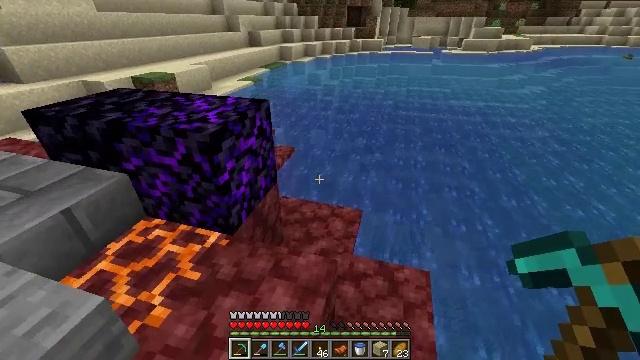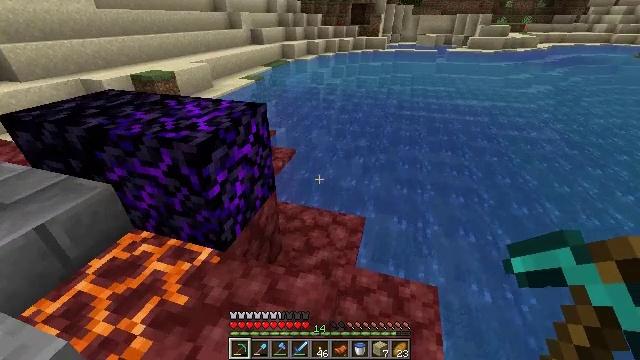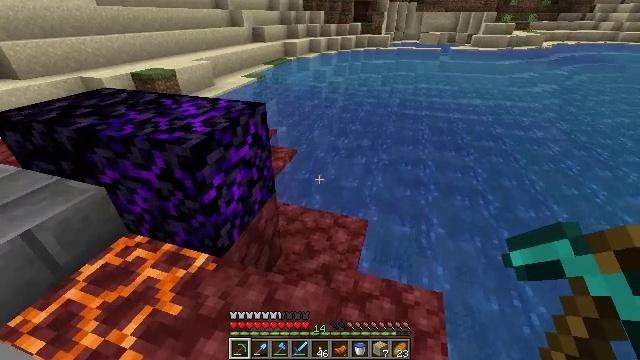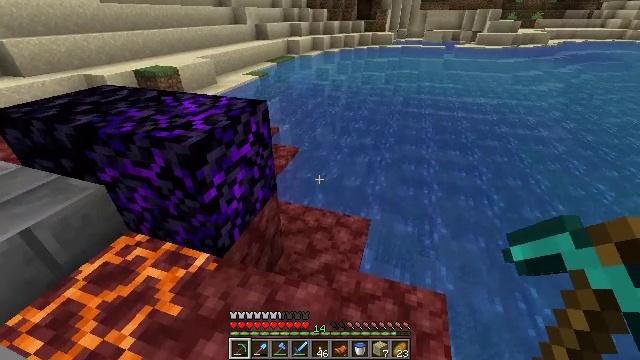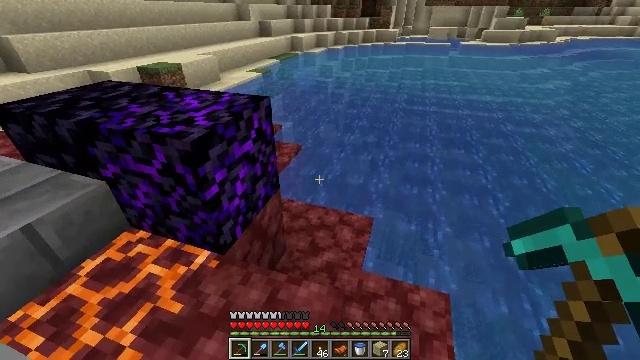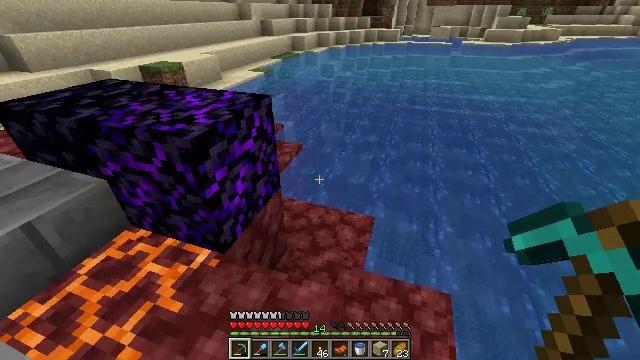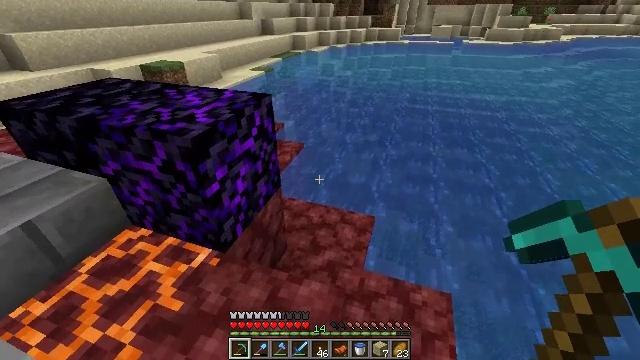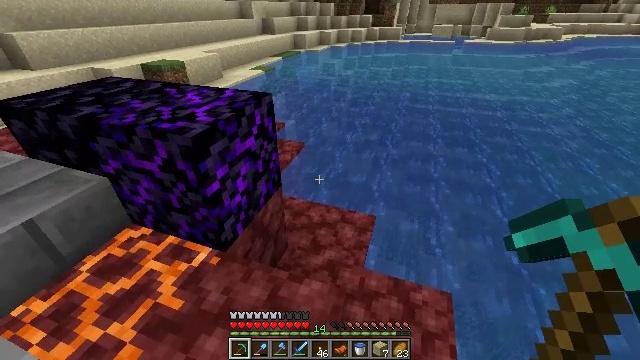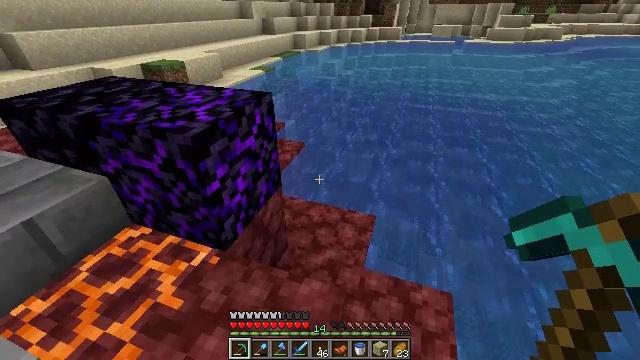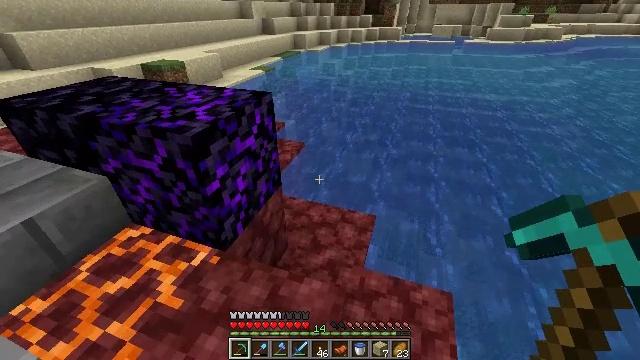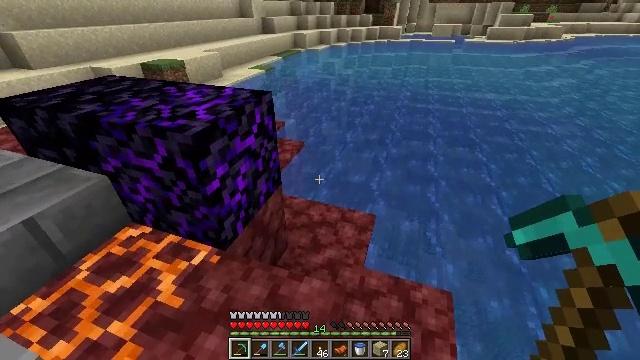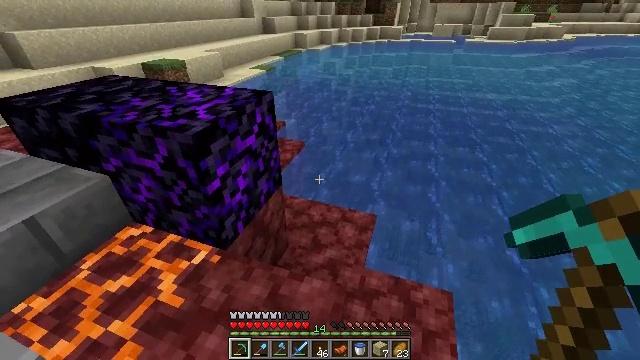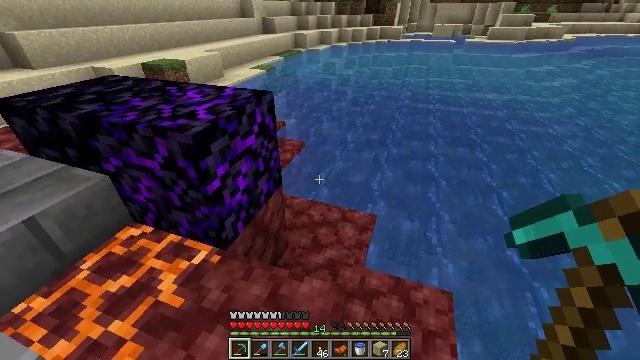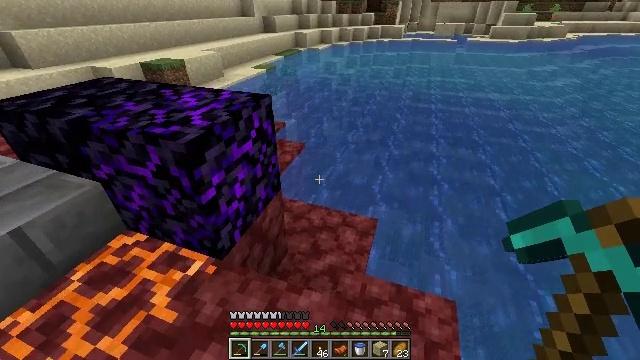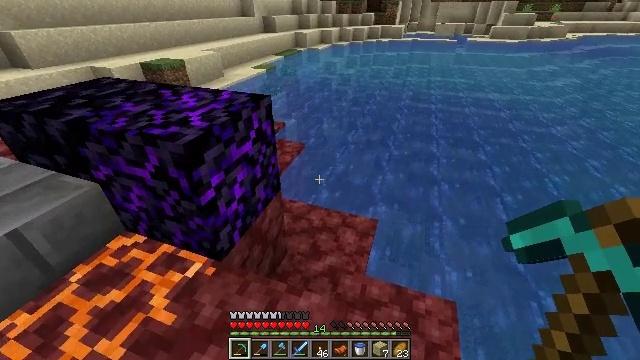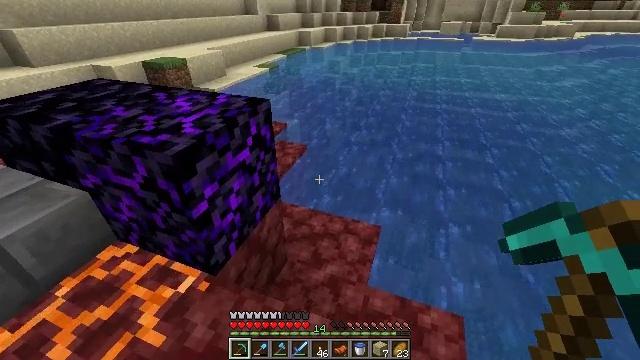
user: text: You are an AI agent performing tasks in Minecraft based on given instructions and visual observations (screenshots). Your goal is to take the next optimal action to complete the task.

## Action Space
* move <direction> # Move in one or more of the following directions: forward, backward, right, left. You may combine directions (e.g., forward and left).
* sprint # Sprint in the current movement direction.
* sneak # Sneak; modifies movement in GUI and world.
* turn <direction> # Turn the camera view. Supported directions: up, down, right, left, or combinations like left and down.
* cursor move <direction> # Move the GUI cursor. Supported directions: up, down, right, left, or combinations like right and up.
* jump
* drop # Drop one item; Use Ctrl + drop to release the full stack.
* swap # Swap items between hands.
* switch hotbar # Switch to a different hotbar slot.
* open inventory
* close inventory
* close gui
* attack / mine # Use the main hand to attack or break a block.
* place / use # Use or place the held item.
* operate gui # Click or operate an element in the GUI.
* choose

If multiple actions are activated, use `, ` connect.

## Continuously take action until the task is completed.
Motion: motion action
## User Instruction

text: Drop a snowball.
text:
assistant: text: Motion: no_op
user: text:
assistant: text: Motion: no_op
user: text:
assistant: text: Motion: no_op
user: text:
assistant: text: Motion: no_op
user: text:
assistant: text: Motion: no_op
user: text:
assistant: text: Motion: no_op
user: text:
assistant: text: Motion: no_op
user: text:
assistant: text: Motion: no_op
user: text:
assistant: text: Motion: no_op
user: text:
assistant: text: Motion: no_op
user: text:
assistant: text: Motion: no_op
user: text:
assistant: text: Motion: no_op
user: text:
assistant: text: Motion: move forward
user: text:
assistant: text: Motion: move forward
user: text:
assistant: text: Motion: move forward
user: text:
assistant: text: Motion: move forward, turn left
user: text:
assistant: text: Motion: move forward, turn left
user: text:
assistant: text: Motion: move forward, turn left
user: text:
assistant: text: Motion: turn left
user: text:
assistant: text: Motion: turn left
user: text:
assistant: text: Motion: turn left
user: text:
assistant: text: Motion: turn left
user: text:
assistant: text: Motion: turn left
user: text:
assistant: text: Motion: turn left
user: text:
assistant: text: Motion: turn left
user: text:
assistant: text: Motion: turn left
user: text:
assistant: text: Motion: turn left
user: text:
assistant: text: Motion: no_op
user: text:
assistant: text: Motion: no_op
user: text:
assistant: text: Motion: no_op